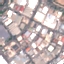
Land use / land cover class: Industrial